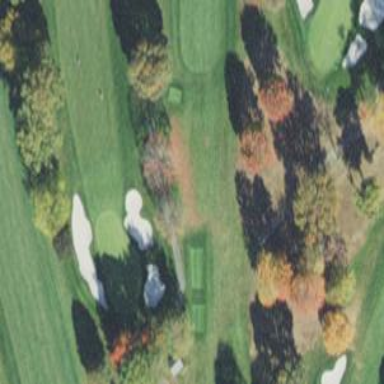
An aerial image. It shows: Pathway for golfing.